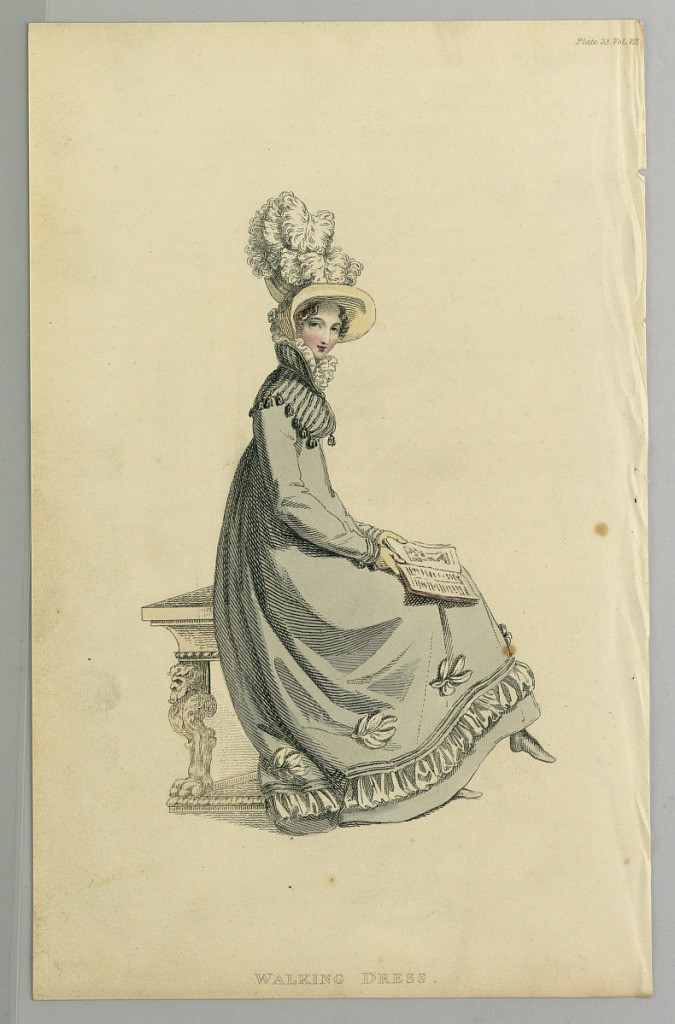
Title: Walking Dress
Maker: Rudolph Ackermann, English, b. Germany, 1764–1834
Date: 1819
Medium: Engraving, brush and watercolor on paper
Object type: Print
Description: Fashion plate of a woman sitting on a bench. She wears a gray dress with white trim and a yellow hat with white feathers. She is holding a book. Title below.